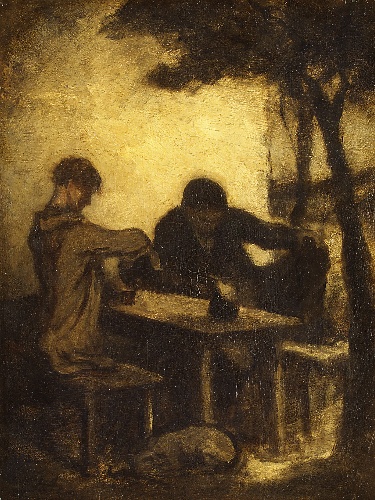
Title: The Drinkers
Artist: Honoré Daumier
Artist bio: French, Marseilles 1808–1879 Valmondois
Date: by 1861
Object type: Painting
Classification: Paintings
Medium: Oil on wood
Dimensions: 14 3/8 x 11 in. (36.5 x 27.9 cm)
Department: European Paintings
Credit line: Bequest of Margaret Seligman Lewisohn, in memory of her husband, Sam A. Lewisohn, 1954
Accession year: 1954
Repository: Metropolitan Museum of Art, New York, NY
Tags: Men|Drinking